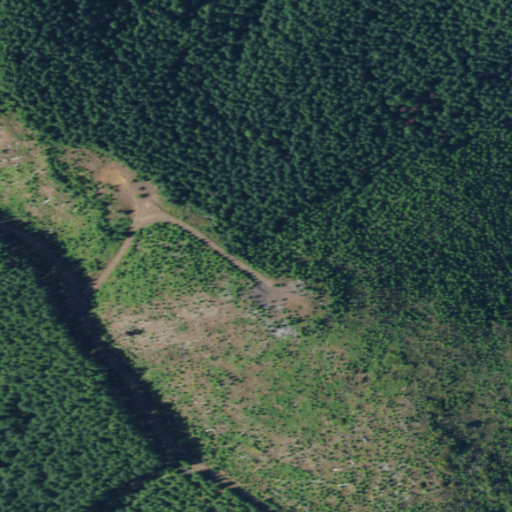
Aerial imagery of mountain in Washington named Little Mountain containing evergreen forest, shrub, and grassland